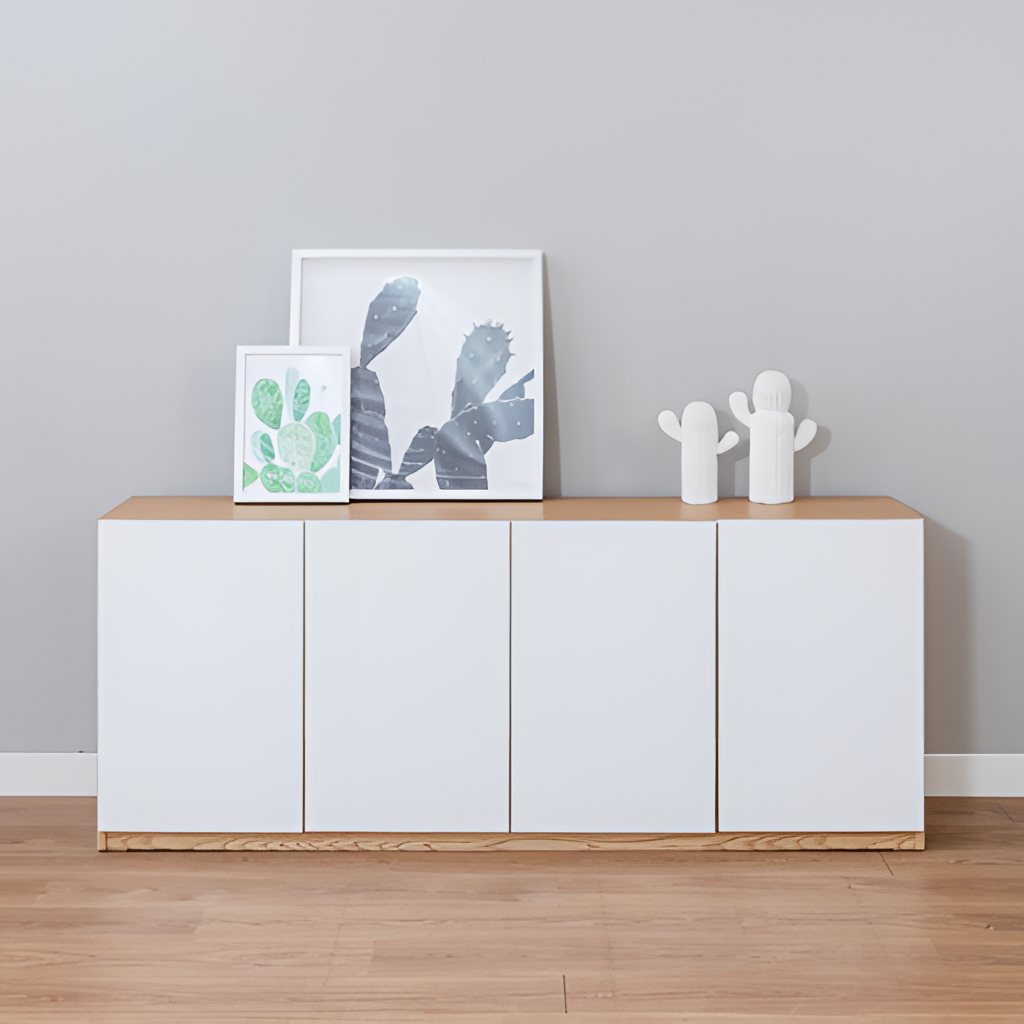
white wood cabinet, living room, paint wallpaper, with solid pattern, modern, wood flooring, with plank pattern